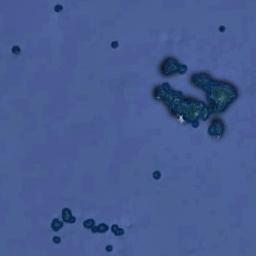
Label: island